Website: walmart
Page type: delivery-shipping
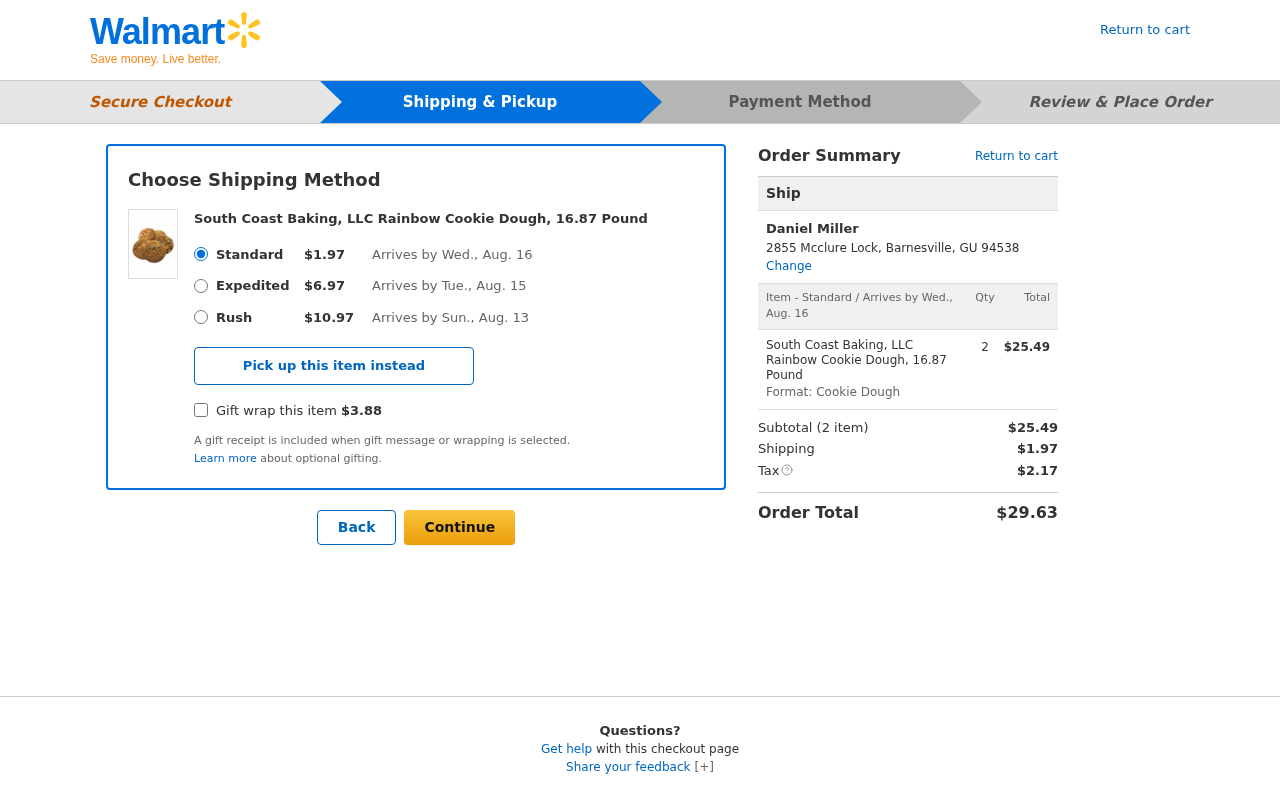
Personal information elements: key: PII_CITY_STATE_ZIP
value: Barnesville, GU 94538
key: PII_FULLNAME
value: Daniel Miller
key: PII_STREET
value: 2855 Mcclure Lock
Product elements: key: PRODUCT1_ITEM_CATEGORY
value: Cookie Dough
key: PRODUCT1_NAME
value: South Coast Baking, LLC Rainbow Cookie Dough, 16.87 Pound
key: PRODUCT1_PRICE
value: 25.49
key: PRODUCT1_QUANTITY
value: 2
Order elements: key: ORDER_SHIPPING_STANDARD
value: $1.97
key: ORDER_DELIVERY_DATE
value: Wed., Aug. 16
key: ORDER_SHIPPING_EXPEDITED
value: $6.97
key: ORDER_DELIVERY_EXPEDITED
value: Tue., Aug. 15
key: ORDER_SHIPPING_RUSH
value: $10.97
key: ORDER_DELIVERY_RUSH
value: Sun., Aug. 13
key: ORDER_GIFT_WRAP
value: $3.88
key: ORDER_DELIVERY_DATE2
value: Wed., Aug. 16
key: ORDER_NUM_ITEMS
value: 2
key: ORDER_SUBTOTAL
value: $25.49
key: ORDER_SHIPPING_COST
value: $1.97
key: ORDER_TAX
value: $2.17
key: ORDER_TOTAL
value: $29.63